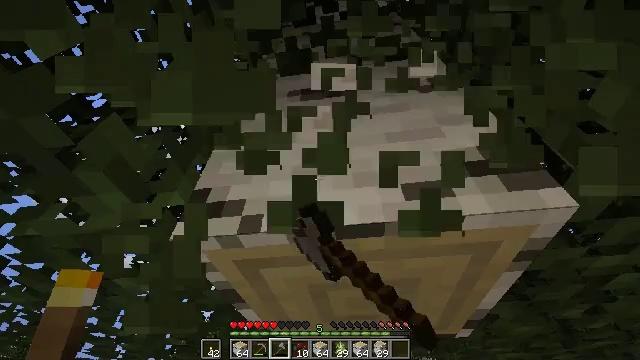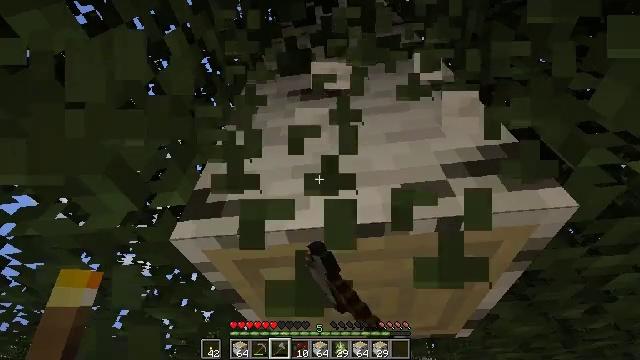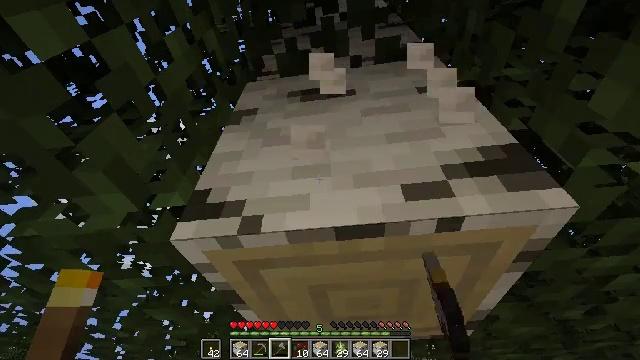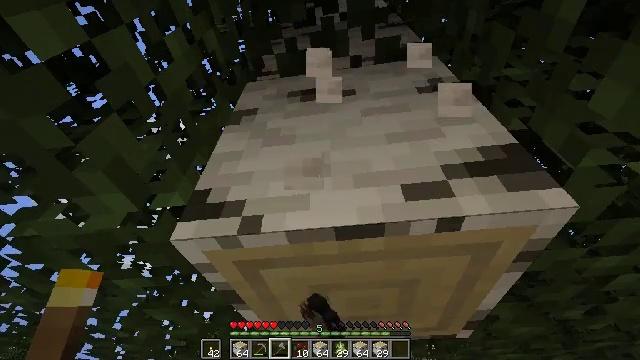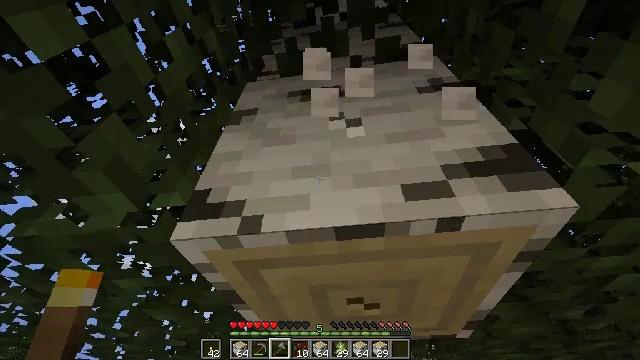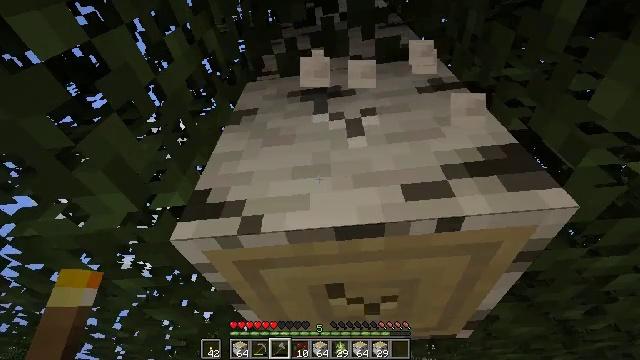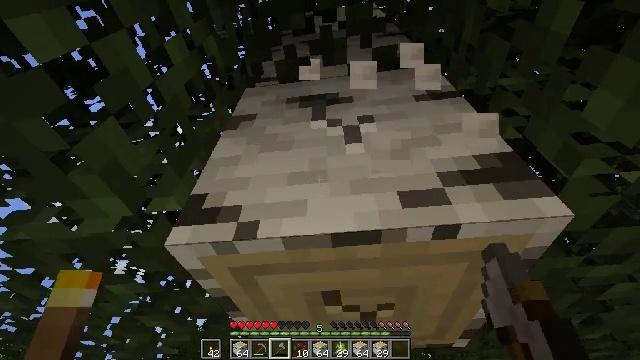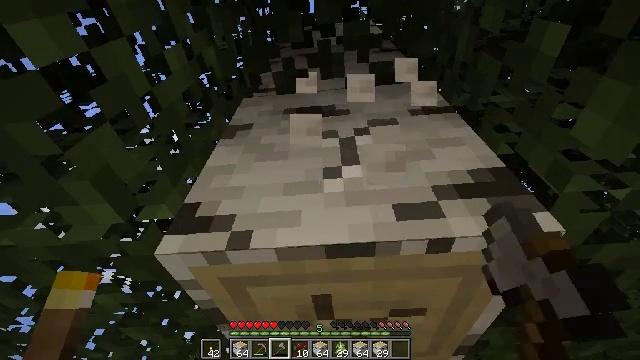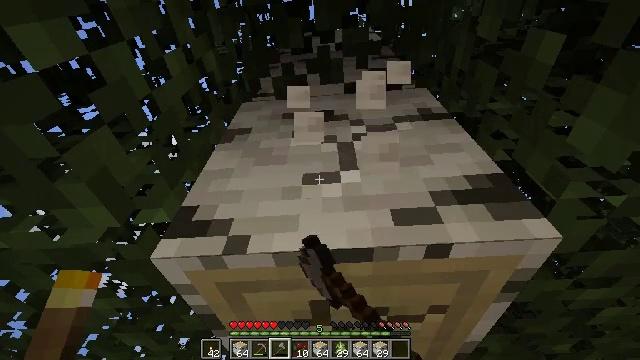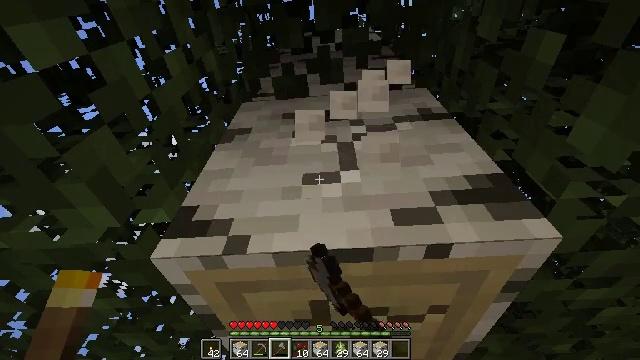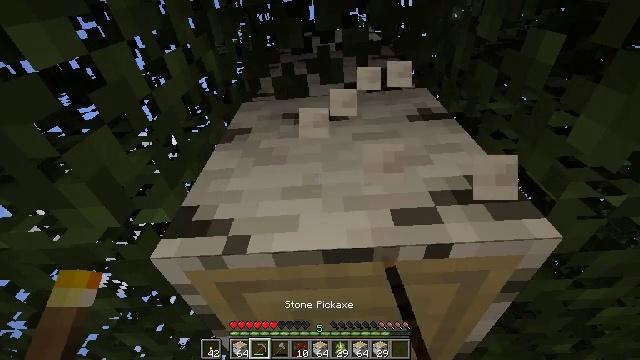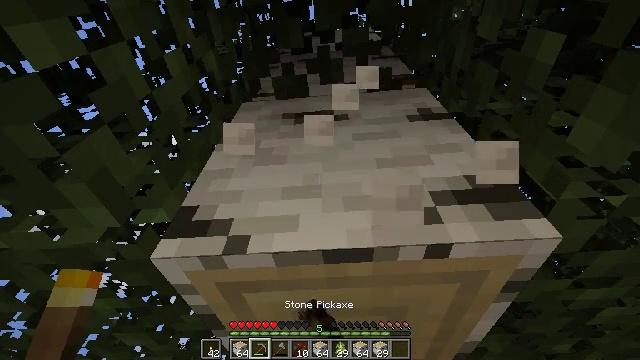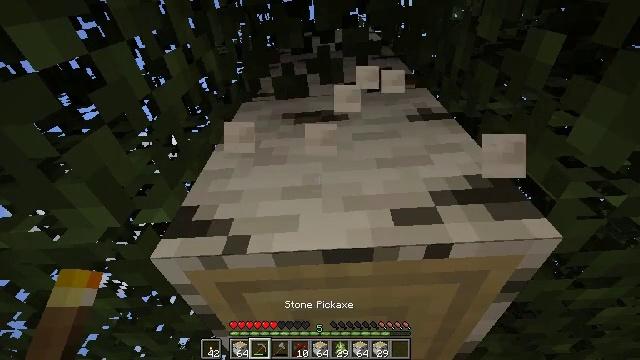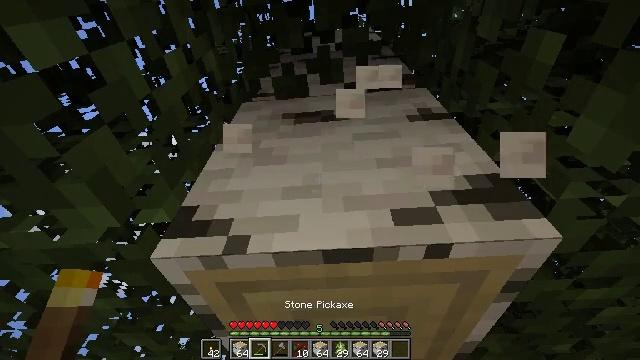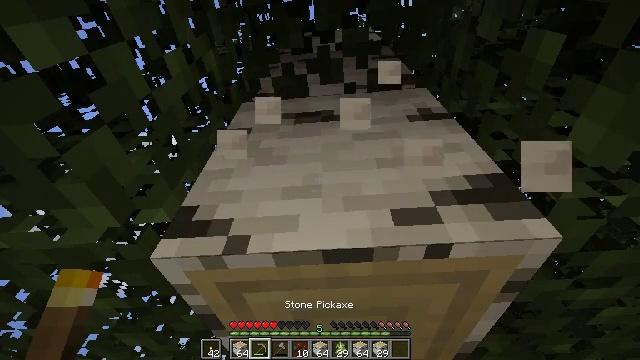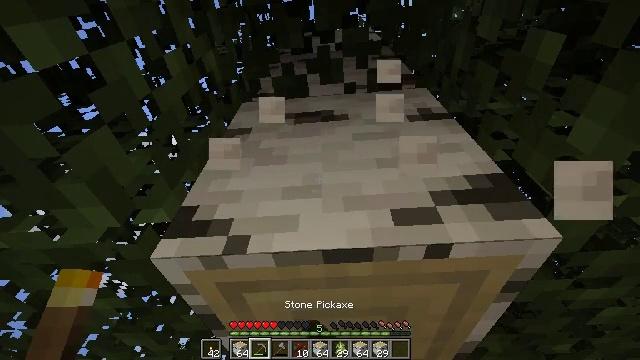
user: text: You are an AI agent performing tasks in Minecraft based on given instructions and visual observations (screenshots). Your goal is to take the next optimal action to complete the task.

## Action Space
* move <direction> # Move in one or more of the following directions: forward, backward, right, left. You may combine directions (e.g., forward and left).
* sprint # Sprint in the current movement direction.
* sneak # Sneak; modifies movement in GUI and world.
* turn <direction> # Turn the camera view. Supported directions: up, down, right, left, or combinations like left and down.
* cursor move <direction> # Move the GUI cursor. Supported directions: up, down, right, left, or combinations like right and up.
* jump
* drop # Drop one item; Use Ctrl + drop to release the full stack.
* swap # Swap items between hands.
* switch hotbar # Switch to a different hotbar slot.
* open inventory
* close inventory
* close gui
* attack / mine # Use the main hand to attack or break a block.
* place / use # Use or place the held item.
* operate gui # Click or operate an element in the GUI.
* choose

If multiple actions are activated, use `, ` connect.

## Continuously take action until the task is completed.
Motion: motion action
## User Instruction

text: Use your axe to get birch logs.
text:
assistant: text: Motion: attack / mine
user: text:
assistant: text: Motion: attack / mine
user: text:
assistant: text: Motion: attack / mine
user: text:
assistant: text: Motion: attack / mine
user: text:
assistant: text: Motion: attack / mine
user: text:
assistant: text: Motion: turn up, attack / mine
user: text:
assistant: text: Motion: turn right and up, attack / mine
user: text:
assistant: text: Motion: turn up, attack / mine
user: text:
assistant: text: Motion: attack / mine
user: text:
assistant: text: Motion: attack / mine
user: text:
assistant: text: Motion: attack / mine
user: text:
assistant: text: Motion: attack / mine
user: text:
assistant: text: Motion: attack / mine
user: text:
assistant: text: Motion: attack / mine
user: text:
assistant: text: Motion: attack / mine
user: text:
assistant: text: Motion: attack / mine
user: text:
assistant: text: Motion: attack / mine
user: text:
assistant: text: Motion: attack / mine
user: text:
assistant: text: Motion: attack / mine
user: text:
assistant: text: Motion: attack / mine
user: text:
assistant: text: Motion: attack / mine
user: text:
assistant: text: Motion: attack / mine
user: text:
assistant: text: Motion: attack / mine
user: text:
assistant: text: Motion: attack / mine
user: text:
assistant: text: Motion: attack / mine
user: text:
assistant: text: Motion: attack / mine
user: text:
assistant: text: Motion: attack / mine
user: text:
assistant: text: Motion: attack / mine
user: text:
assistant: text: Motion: attack / mine
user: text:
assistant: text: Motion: attack / mine